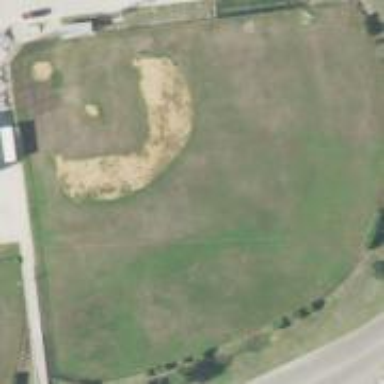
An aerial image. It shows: Baseball pitch for leisure and sports activities.